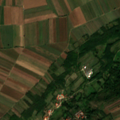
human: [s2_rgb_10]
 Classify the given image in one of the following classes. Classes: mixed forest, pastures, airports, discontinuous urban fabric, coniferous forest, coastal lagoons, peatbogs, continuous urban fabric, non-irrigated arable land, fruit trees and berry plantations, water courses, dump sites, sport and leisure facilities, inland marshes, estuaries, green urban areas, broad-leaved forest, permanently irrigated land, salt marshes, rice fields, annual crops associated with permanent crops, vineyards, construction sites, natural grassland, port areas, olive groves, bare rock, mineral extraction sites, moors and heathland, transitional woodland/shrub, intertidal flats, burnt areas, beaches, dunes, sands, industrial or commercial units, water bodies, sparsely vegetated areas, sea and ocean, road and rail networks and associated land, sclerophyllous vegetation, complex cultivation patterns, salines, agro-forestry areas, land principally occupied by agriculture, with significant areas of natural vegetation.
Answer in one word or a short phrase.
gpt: discontinuous urban fabric, non-irrigated arable land, land principally occupied by agriculture, with significant areas of natural vegetation, broad-leaved forest, transitional woodland/shrub